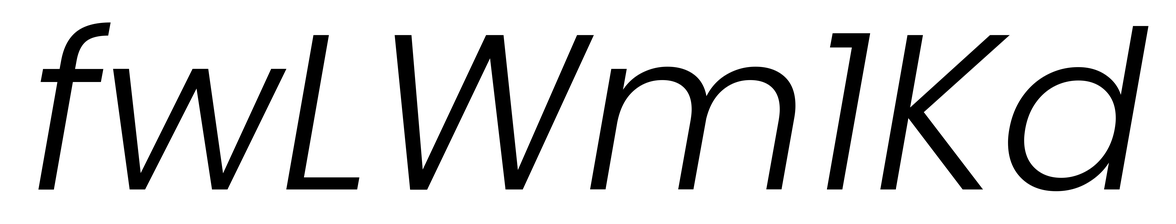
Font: Poppins-LightItalic